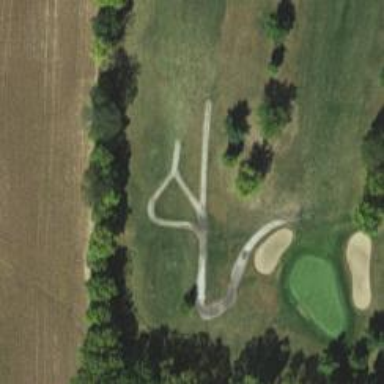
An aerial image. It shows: Service road designated as golf cart path.